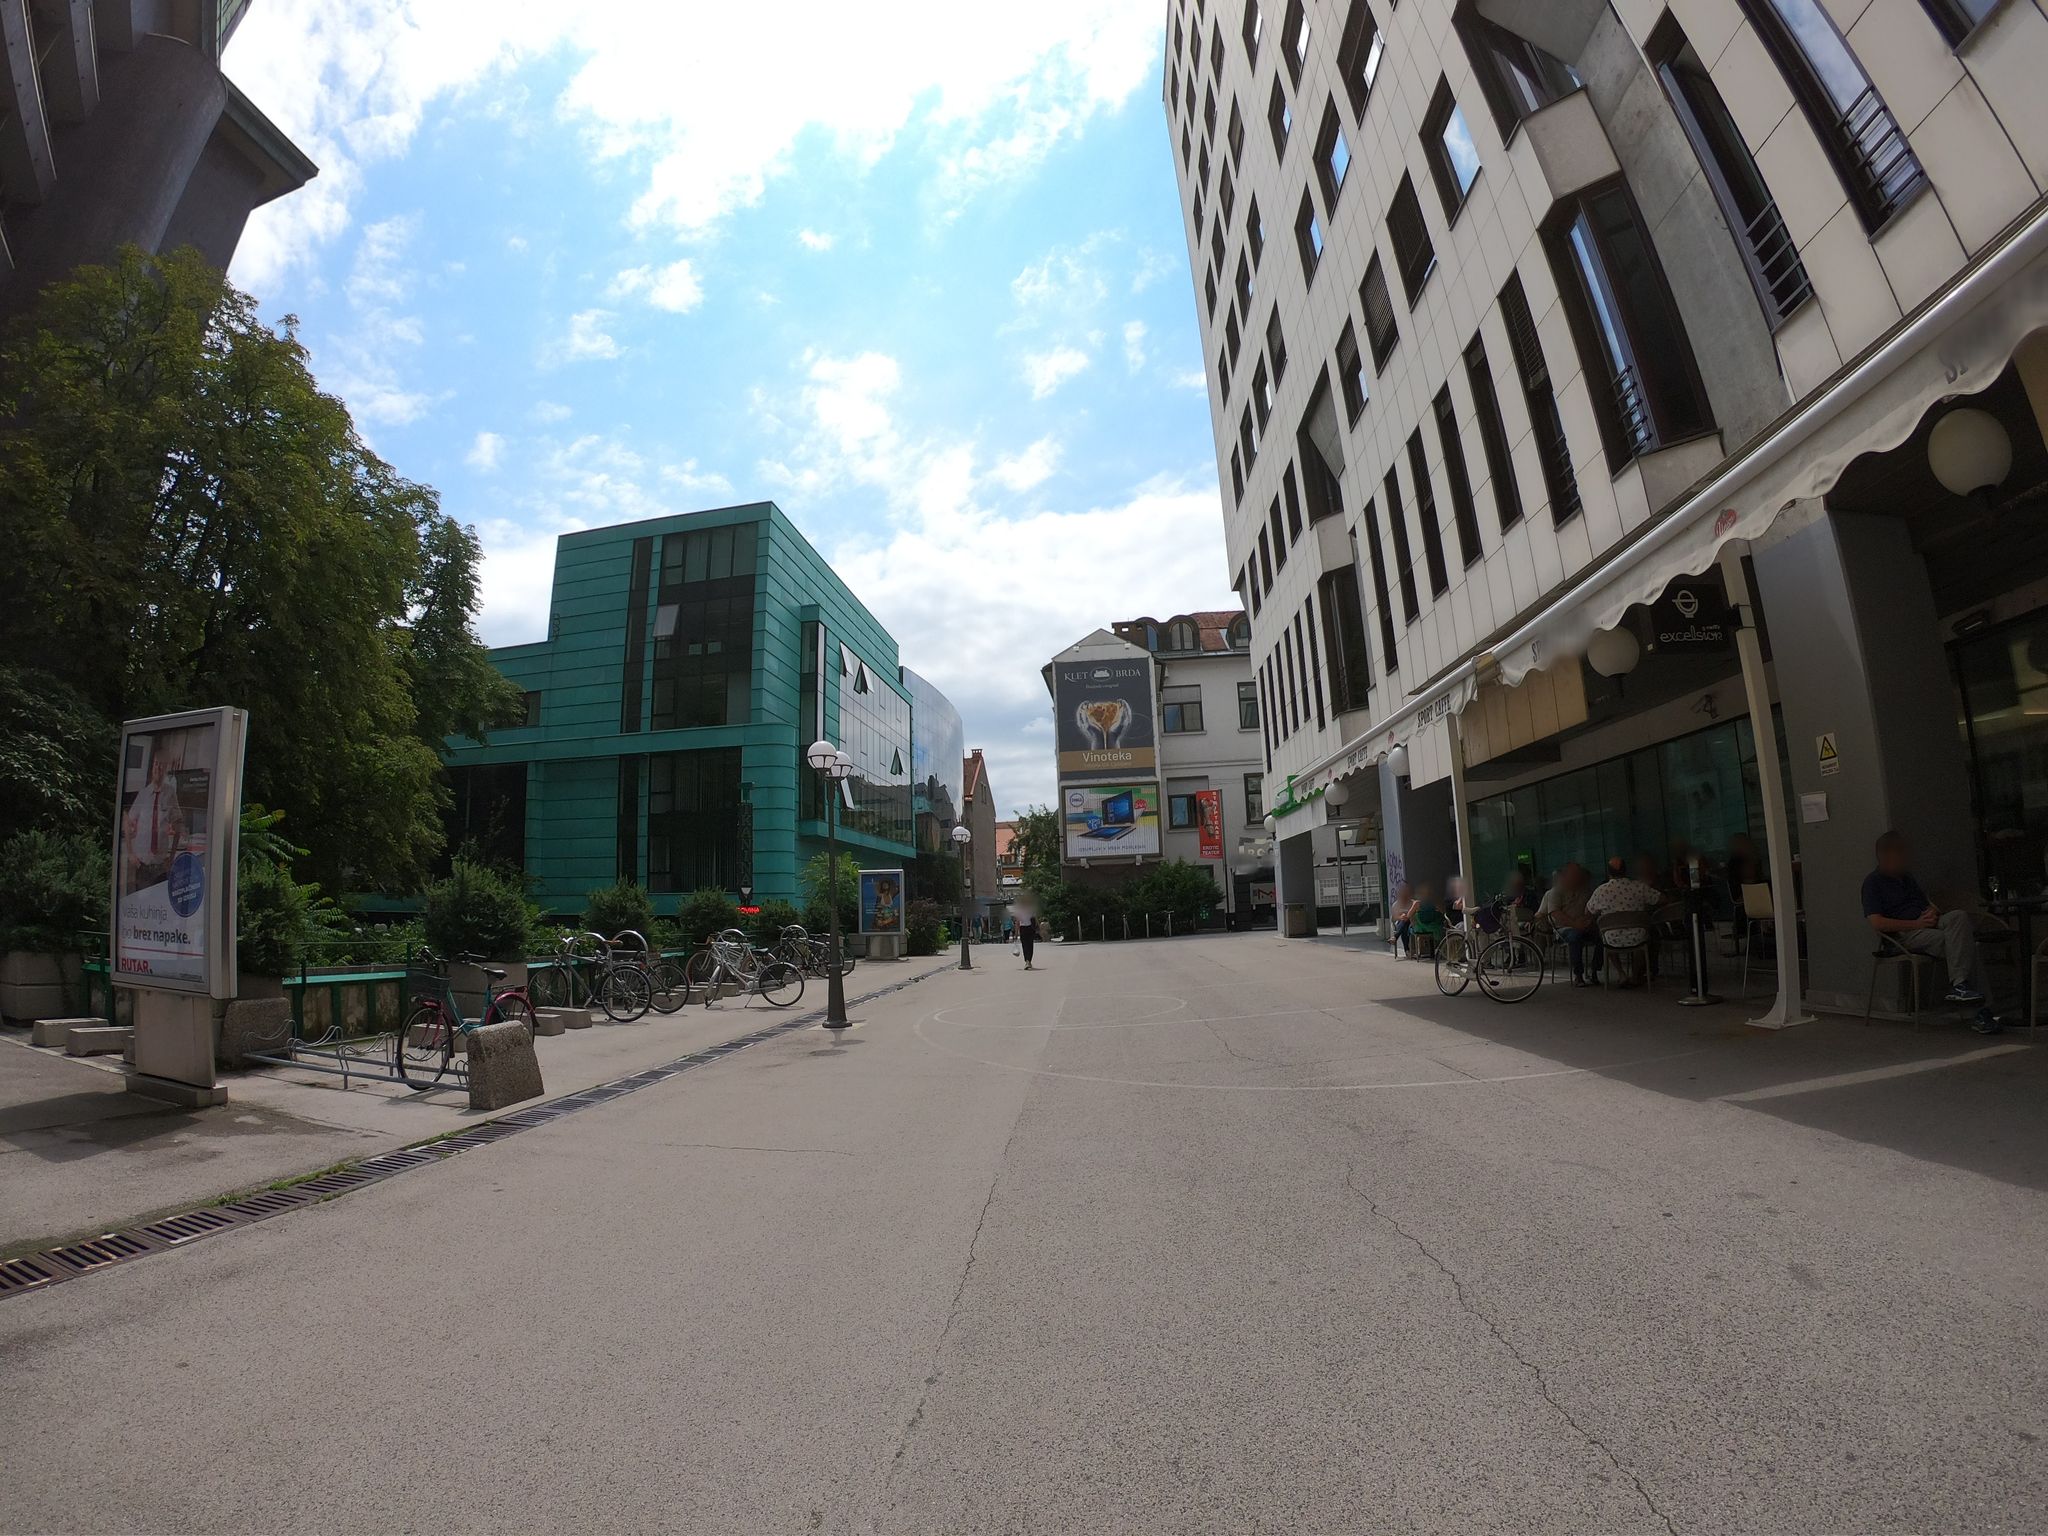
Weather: cloudy
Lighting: day
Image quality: good
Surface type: walking surface
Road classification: pedestrian, steps, path
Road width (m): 3.5
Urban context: urban centre
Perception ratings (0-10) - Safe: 5.39, Lively: 9.71, Beautiful: 8.51, Boring: 3.22, Depressing: 3.27, Wealthy: 7.79